Question: I have a 8x8 matrix array. I want to read matrix values (elements) as shown in the picture.
Ho can I do it?
I've defined array like this.
'''
public static void main(String args[]) {
int[][] myArray = new int[8][8];
int start = 0;
for (int i = 0; i<8; i++){
for (int j = 0; j<8; j++) {
myArray[i][j] = start;
start++;
}
}
}
'''

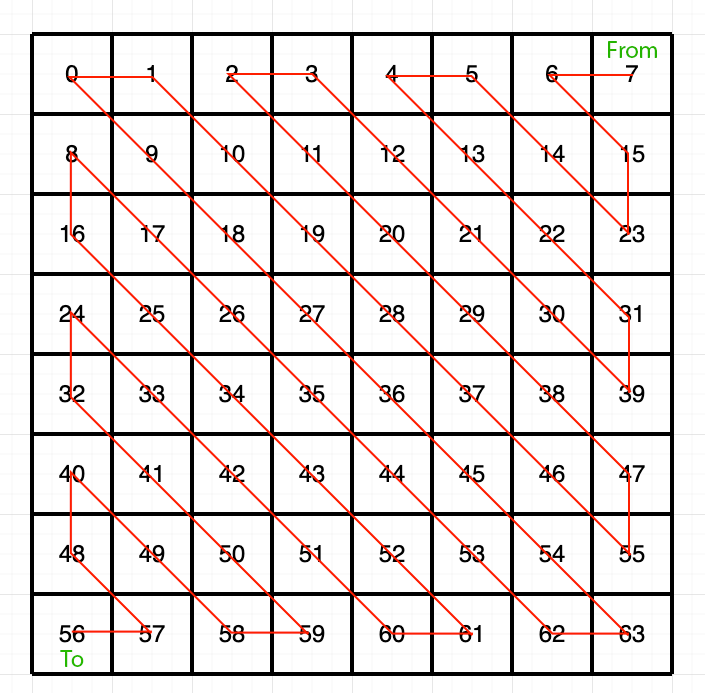
Answer: How do you solve any coding problem? One step at a time.
Following the path in your picture, let's list the first several integer array subscripts.
'''
0, 7
0, 6
1, 7
2, 7
1, 6
0, 5
0, 4
1, 5
2, 6
3, 7
'''
You need to list enough subscripts to see the pattern that develops.
One possible solution would be to code the subscripts in a different array. Unfortunately, this solution would lock you into an 8 x 8 matrix.
So, let's write some code to get the first few values of the matrix. It's not going to be pretty code. We're still trying to figure out the pattern.
'''
import java.util.Arrays;
public class ArrayWalk {
public static void main(String args[]) {
int height = 8;
int width = 8;
ArrayWalk aw = new ArrayWalk();
int[][] myArray = aw.createArray(height, width);
int[] values = aw.walkArray(myArray);
System.out.println(Arrays.toString(values));
}
private int[][] createArray(int height, int width) {
int[][] myArray = new int[height][width];
int start = 0;
for (int h = 0; h < height; h++) {
for (int w = 0; w < width; w++) {
myArray[h][w] = start;
start++;
}
}
return myArray;
}
private int[] walkArray(int[][] myArray) {
int height = myArray.length;
int width = myArray[0].length;
int length = height * width;
int[] values = new int[length];
int index = 0;
int h = 0;
int w = width - 1;
values[index++] = myArray[h][w];
w--;
values[index++] = myArray[h][w];
h++;
w++;
values[index++] = myArray[h][w];
h++;
values[index++] = myArray[h][w];
h--;
w--;
values[index++] = myArray[h][w];
h--;
w--;
values[index++] = myArray[h][w];
w--;
values[index++] = myArray[h][w];
h++;
w++;
values[index++] = myArray[h][w];
h++;
w++;
values[index++] = myArray[h][w];
h++;
w++;
values[index++] = myArray[h][w];
h++;
values[index++] = myArray[h][w];
h--;
w--;
values[index++] = myArray[h][w];
h--;
w--;
values[index++] = myArray[h][w];
h--;
w--;
values[index++] = myArray[h][w];
h--;
w--;
values[index++] = myArray[h][w];
return values;
}
}
'''
As you can see, we've determined that we need to set the width and height of the matrix, and we need to return an integer array to hold the matrix values.
So far, so good.
More importantly, we see a pattern developing. Let's just look at the subscripts.
'''
w--
h++
w++ (once)
h++
h--
w-- (twice)
'''
This pattern repeats, with the exception that the double subscript repeats once, twice, three times, up to seven times (the width - one). Then the double subscript repeats six, five, four, etc. times.
The top row and bottom row always shift to the left. The first column and last column always shift down.
Now, at this point, I'm not sure if what I just said works for a rectangular matrix. I'm pretty sure that it works for a square matrix.
Let's code a helper method with the knowledge we've gained. This pattern is a factory pattern.
'''
private Dimension[] createIncrements() {
Dimension[] increments = new Dimension[4];
increments[0] = new Dimension(-1, 0);
increments[1] = new Dimension(1, 1);
increments[2] = new Dimension(0, 1);
increments[3] = new Dimension(-1, -1);
return increments;
}
'''
A java.awt.Dimension holds a width and a height. So, we define the four increments that we saw in the code pattern. We can then cycle through these increments. The trick will be keeping track of how many times we need to increment using the first and third (zero-based) increment. We'll have to count up from 1 to 7 and back down to 1.
I've been experimenting for several hours now. This is a hard problem to solve. I'll pick up where I left off tomorrow.
I hope the description that I've given you so far is helpful.
Edited to add: I'm not sure I'd have come up with the algorithm in the other answers. All I did ultimately was to write some code to test different array sizes.
Here are the results of one test.
'''
-------------------
| 0 | 1 | 2 |
-------------------
| 3 | 4 | 5 |
-------------------
| 6 | 7 | 8 |
-------------------
[2, 1, 5, 8, 4, 0, 3, 7, 6]
'''
Another test
'''
-------------------------------
| 0 | 1 | 2 | 3 | 4 |
-------------------------------
| 5 | 6 | 7 | 8 | 9 |
-------------------------------
[4, 3, 9, 8, 2, 1, 7, 6, 0, 5]
'''
Finally, the 8 x 8 test from the image.
'''
-------------------------------------------------
| 0 | 1 | 2 | 3 | 4 | 5 | 6 | 7 |
-------------------------------------------------
| 8 | 9 | 10 | 11 | 12 | 13 | 14 | 15 |
-------------------------------------------------
| 16 | 17 | 18 | 19 | 20 | 21 | 22 | 23 |
-------------------------------------------------
| 24 | 25 | 26 | 27 | 28 | 29 | 30 | 31 |
-------------------------------------------------
| 32 | 33 | 34 | 35 | 36 | 37 | 38 | 39 |
-------------------------------------------------
| 40 | 41 | 42 | 43 | 44 | 45 | 46 | 47 |
-------------------------------------------------
| 48 | 49 | 50 | 51 | 52 | 53 | 54 | 55 |
-------------------------------------------------
| 56 | 57 | 58 | 59 | 60 | 61 | 62 | 63 |
-------------------------------------------------
[7, 6, 15, 23, 14, 5, 4, 13, 22, 31, 39, 30, 21, 12, 3, 2, 11, 20, 29, 38,
47, 55, 46, 37, 28, 19, 10, 1, 0, 9, 18, 27, 36, 45, 54, 63, 62, 53, 44, 35,
26, 17, 8, 16, 25, 34, 43, 52, 61, 60, 51, 42, 33, 24, 32, 41, 50, 59, 58,
49, 40, 48, 57, 56]
'''
And here's the code.
'''
import java.util.ArrayList;
import java.util.Arrays;
import java.util.Collections;
import java.util.List;
public class ArrayWalk {
public static void main(String args[]) {
int height = 8;
int width = 8;
ArrayWalk aw = new ArrayWalk();
int[][] myArray = aw.createArray(height, width);
System.out.println(aw.printArray(myArray));
int[] values = aw.walkArray(myArray);
System.out.println(Arrays.toString(values));
}
private int[][] createArray(int height, int width) {
int[][] myArray = new int[height][width];
int start = 0;
for (int h = 0; h < height; h++) {
for (int w = 0; w < width; w++) {
myArray[h][w] = start;
start++;
}
}
return myArray;
}
private int[] walkArray(int[][] myArray) {
int totalRows = myArray.length;
int totalCols = myArray[0].length;
List<Integer> res = new ArrayList<>(totalRows * totalCols);
List<Integer> diagonal = new ArrayList<>(
Math.max(totalRows, totalCols));
boolean reverseOrder = true;
for (int col = totalCols - 1; col >= 0; col--) {
for (int row = 0; row < totalRows && col + row < totalCols; row++) {
diagonal.add(myArray[row][col + row]);
}
if (reverseOrder) {
Collections.reverse(diagonal);
}
res.addAll(diagonal);
reverseOrder = !reverseOrder;
diagonal.clear();
}
for (int row = 1; row < totalRows; row++) {
for (int col = 0; col < totalCols && col + row < totalRows; col++) {
diagonal.add(myArray[col + row][col]);
}
if (reverseOrder) {
Collections.reverse(diagonal);
}
res.addAll(diagonal);
reverseOrder = !reverseOrder;
diagonal.clear();
}
int[] output = new int[res.size()];
for (int i = 0; i < res.size(); i++) {
output[i] = res.get(i);
}
return output;
}
private String printArray(int[][] myArray) {
String output = "";
for (int h = 0; h < myArray.length; h++) {
output += printDashes(myArray[h].length) + "
";
output += printLine(myArray[h]) + "
";
}
output += printDashes(myArray[0].length) + "
";
return output;
}
private String printDashes(int width) {
int count = width * 6 + 1;
String output = "";
for (int i = 0; i < count; i++) {
output += "-";
}
return output;
}
private String printLine(int[] array) {
String output = "|";
for (int i = 0; i < array.length; i++) {
String value = String.format("%3d", array[i]);
output += " " + value + " |";
}
return output;
}
}
'''